Question: I'm working on a cross platform mobile application using jQuery mobile with Backbone.js and Phonegap.
Initially I was using jQuery Mobile version 1.2.1 but when I changed the jQuery Mobile version 1.3.2 found that the radio button's checked icon changed as a 'Tick' mark rather than the usual 'Dot' mark in Android 4.3. The 'Tick' mark was also not visible properly.
Please find the attached image for reference.
I want to change this 'Tick' mark as the usual 'Dot'. Can any one suggest me.
Thanks in advance.
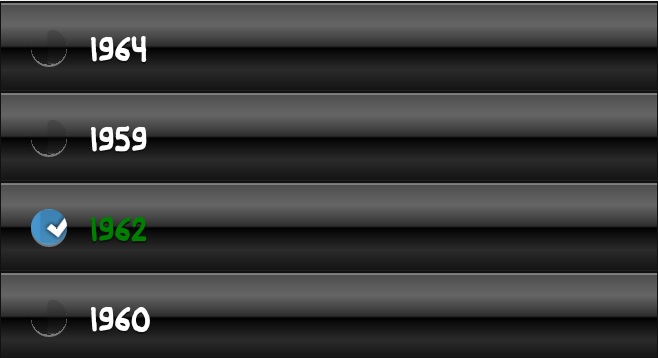
Answer: The problem is with the copying of sprite images. There is change in icon-file since 1.2.1. The checkbox render because the background-position conflict with the icon file of 1.2.1 which is smaller than 1.3.2.
Reconfirm the image file with the jquery 1.3.2 bundle.
Copy images from 1.3.2 bundle once again in images folder. And Validate.
check github history
<URL>